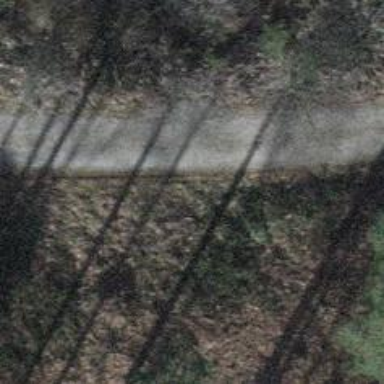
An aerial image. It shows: Track with grade2 tracktype.